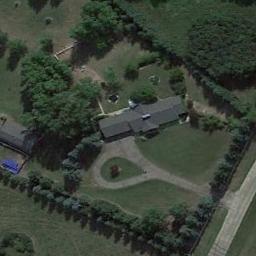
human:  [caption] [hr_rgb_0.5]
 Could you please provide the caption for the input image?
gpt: The sparse residential is on the grass next to some trees and a road .

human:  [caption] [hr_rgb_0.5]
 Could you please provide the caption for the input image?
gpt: There are several houses among the lush woods .

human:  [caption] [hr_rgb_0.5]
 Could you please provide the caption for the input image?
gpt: In sparse residential areas there are several houses of different sizes and many green trees surrounded by grass .

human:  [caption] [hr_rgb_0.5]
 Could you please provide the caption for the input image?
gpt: Many trees are around the sparse residential .

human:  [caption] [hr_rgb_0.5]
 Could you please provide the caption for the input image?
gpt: A sparse residential area with some green trees and two black buildings .